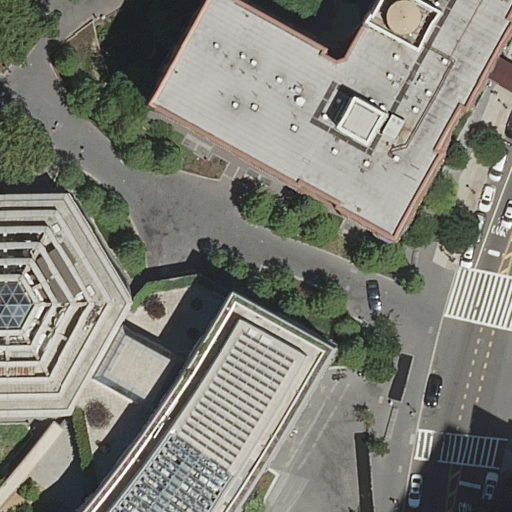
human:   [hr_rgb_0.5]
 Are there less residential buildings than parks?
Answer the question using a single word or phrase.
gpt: no

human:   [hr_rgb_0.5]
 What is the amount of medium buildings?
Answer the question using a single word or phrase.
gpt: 0

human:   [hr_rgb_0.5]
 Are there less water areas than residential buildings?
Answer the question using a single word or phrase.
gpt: yes

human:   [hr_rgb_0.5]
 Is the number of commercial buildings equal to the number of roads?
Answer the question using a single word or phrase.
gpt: no

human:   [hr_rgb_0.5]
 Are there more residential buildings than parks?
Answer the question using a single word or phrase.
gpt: yes

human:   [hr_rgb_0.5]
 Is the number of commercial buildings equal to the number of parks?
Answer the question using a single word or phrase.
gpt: no

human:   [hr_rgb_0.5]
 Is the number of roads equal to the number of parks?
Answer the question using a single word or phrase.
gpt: no

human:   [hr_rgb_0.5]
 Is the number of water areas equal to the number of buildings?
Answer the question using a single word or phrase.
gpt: no

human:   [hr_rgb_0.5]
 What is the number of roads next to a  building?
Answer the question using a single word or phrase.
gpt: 10

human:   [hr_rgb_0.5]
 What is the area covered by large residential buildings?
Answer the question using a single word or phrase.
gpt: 3487m2

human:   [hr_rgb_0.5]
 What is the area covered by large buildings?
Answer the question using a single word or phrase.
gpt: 3487m2

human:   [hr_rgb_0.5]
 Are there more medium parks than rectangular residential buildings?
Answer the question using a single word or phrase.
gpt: no

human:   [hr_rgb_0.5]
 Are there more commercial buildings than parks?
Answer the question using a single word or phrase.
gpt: no

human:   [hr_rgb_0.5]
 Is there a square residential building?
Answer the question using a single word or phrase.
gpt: no

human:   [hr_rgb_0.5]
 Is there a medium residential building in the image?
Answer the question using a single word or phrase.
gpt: no

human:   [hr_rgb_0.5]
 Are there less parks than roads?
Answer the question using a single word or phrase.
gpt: yes

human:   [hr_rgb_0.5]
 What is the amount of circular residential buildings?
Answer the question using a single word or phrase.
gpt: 0

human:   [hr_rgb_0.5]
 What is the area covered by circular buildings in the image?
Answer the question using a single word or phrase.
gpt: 0m2

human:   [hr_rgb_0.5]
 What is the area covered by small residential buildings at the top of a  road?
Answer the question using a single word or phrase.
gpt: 0m2

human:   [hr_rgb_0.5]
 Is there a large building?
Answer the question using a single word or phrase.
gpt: yes

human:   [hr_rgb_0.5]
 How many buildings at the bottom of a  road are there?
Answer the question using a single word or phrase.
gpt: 2

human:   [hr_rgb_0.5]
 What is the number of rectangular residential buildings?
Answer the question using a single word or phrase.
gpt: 2

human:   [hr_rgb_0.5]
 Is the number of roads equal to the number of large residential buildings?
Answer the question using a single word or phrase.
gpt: no

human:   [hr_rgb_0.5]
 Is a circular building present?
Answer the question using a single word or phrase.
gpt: no

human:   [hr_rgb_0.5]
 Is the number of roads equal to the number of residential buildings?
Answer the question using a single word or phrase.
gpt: no

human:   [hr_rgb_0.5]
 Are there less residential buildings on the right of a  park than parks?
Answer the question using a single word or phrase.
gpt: yes

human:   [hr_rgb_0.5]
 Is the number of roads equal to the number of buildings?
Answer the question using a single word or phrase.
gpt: no

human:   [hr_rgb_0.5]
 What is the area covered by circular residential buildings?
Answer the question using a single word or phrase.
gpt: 0m2

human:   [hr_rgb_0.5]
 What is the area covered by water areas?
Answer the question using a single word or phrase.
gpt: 0m2

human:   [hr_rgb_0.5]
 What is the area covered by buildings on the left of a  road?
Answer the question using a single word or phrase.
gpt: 2103m2

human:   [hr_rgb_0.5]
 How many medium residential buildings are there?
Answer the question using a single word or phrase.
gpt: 0

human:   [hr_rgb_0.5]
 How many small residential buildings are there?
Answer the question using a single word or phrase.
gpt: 0

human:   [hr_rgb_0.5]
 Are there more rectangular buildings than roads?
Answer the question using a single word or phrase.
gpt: no

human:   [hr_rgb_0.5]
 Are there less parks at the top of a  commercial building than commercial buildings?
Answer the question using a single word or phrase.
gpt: no

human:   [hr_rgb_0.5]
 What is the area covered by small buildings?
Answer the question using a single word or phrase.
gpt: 0m2

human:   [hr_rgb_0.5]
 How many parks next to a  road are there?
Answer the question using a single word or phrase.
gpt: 2